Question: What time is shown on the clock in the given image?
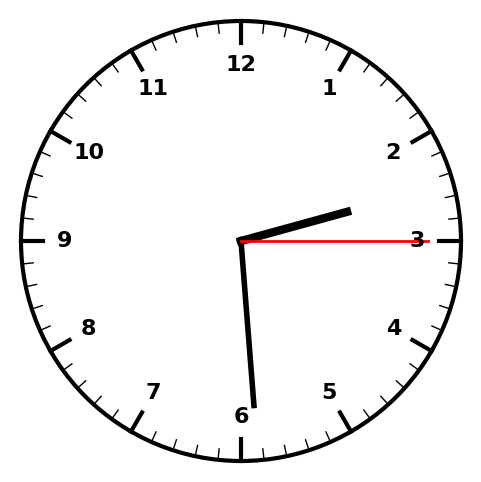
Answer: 02:29:15